Question: I am looking for a numeric spinner which integrates with Twitter Bootstrap 2.3, using the HTML5 'input type="number"'

'''
<input type="number" id="income" name="income" value="10">
'''
According to <URL> at the time of this writing, only Chrome renders this element as I wish. Probably Firefox will do this soon and in no more than 5 to 10 years from now, IE will also come up with a solution.
I've tested a couple of them, but all were 3+ years old, rely on jQuery UI and do not exactly integrate properly with Bootstrap.
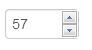
Answer: Recently I came across the <URL>.